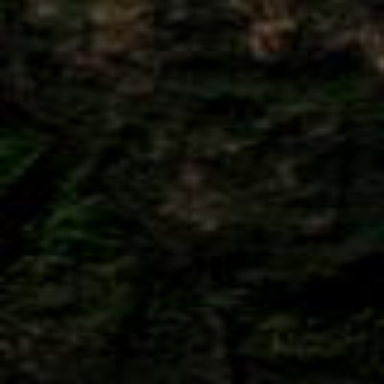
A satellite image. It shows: Forest area.